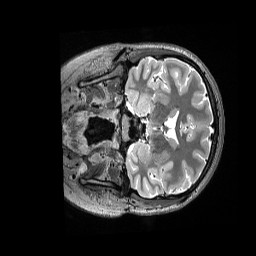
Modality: T2w
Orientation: coronal
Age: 22
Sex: female
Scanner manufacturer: siemens
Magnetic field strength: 3 T
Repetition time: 3.2 s
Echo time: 0.562 s